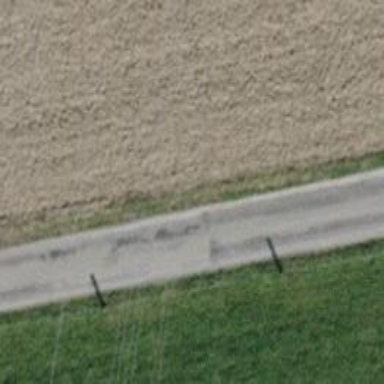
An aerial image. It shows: Track with grade1 tracktype.